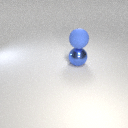
large blue rubber sphere above large blue metal sphere